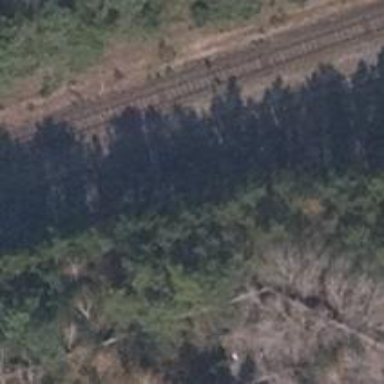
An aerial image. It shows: Railway switch.